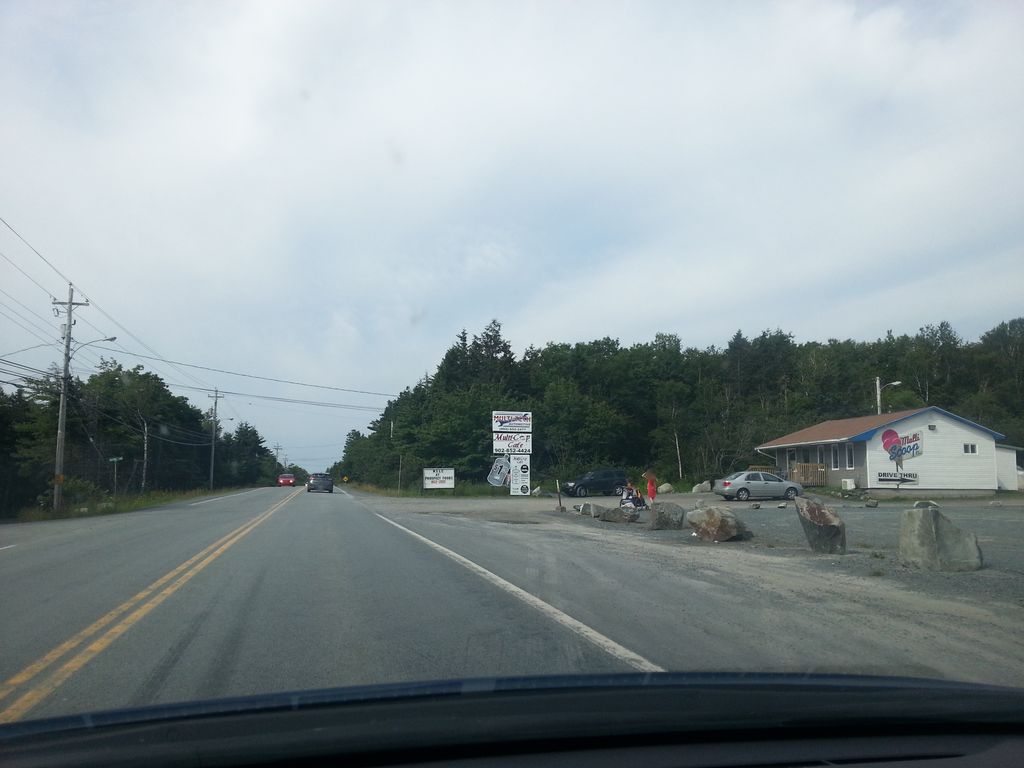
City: halifax